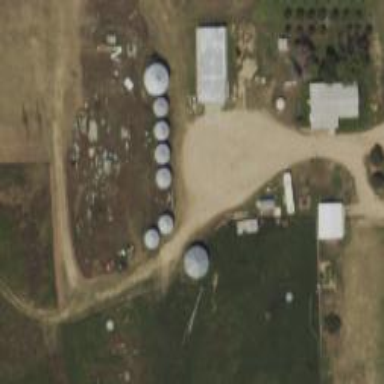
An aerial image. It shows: Silo.